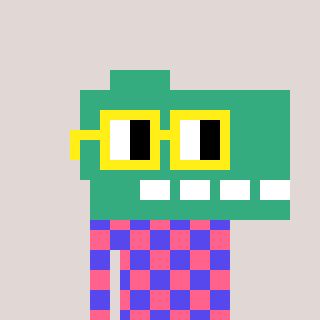
a pixel art character with square yellow glasses, a dino-shaped head and a computerblue-colored body on a warm background